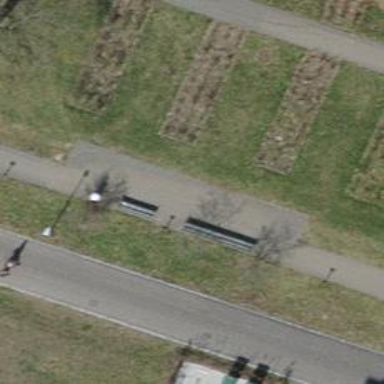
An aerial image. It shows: Brown bench in the vicinity.